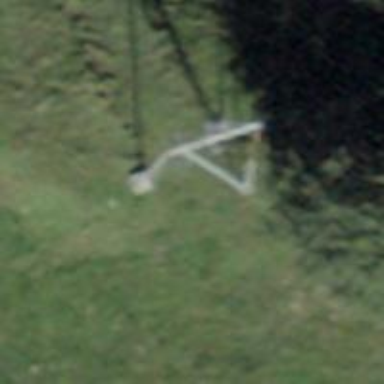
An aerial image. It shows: Pylon used for aerialway.